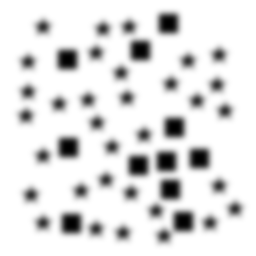
Squares: 11
Triangles: 0
Stars: 33
Total shapes: 44